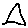
Label: triangle